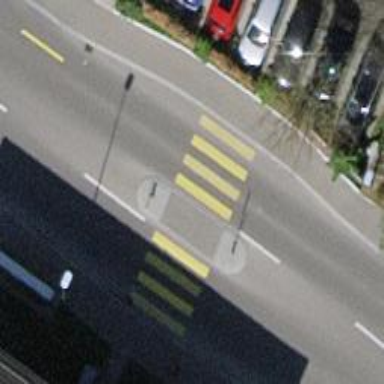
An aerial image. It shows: Uncontrolled zebra crossing with central island.